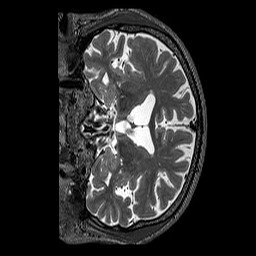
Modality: T2w
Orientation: coronal
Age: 68
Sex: male
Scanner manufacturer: siemens
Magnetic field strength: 3 T
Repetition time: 3.2 s
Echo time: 0.567 s